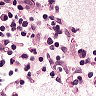
Metastatic tissue present: no